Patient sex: M
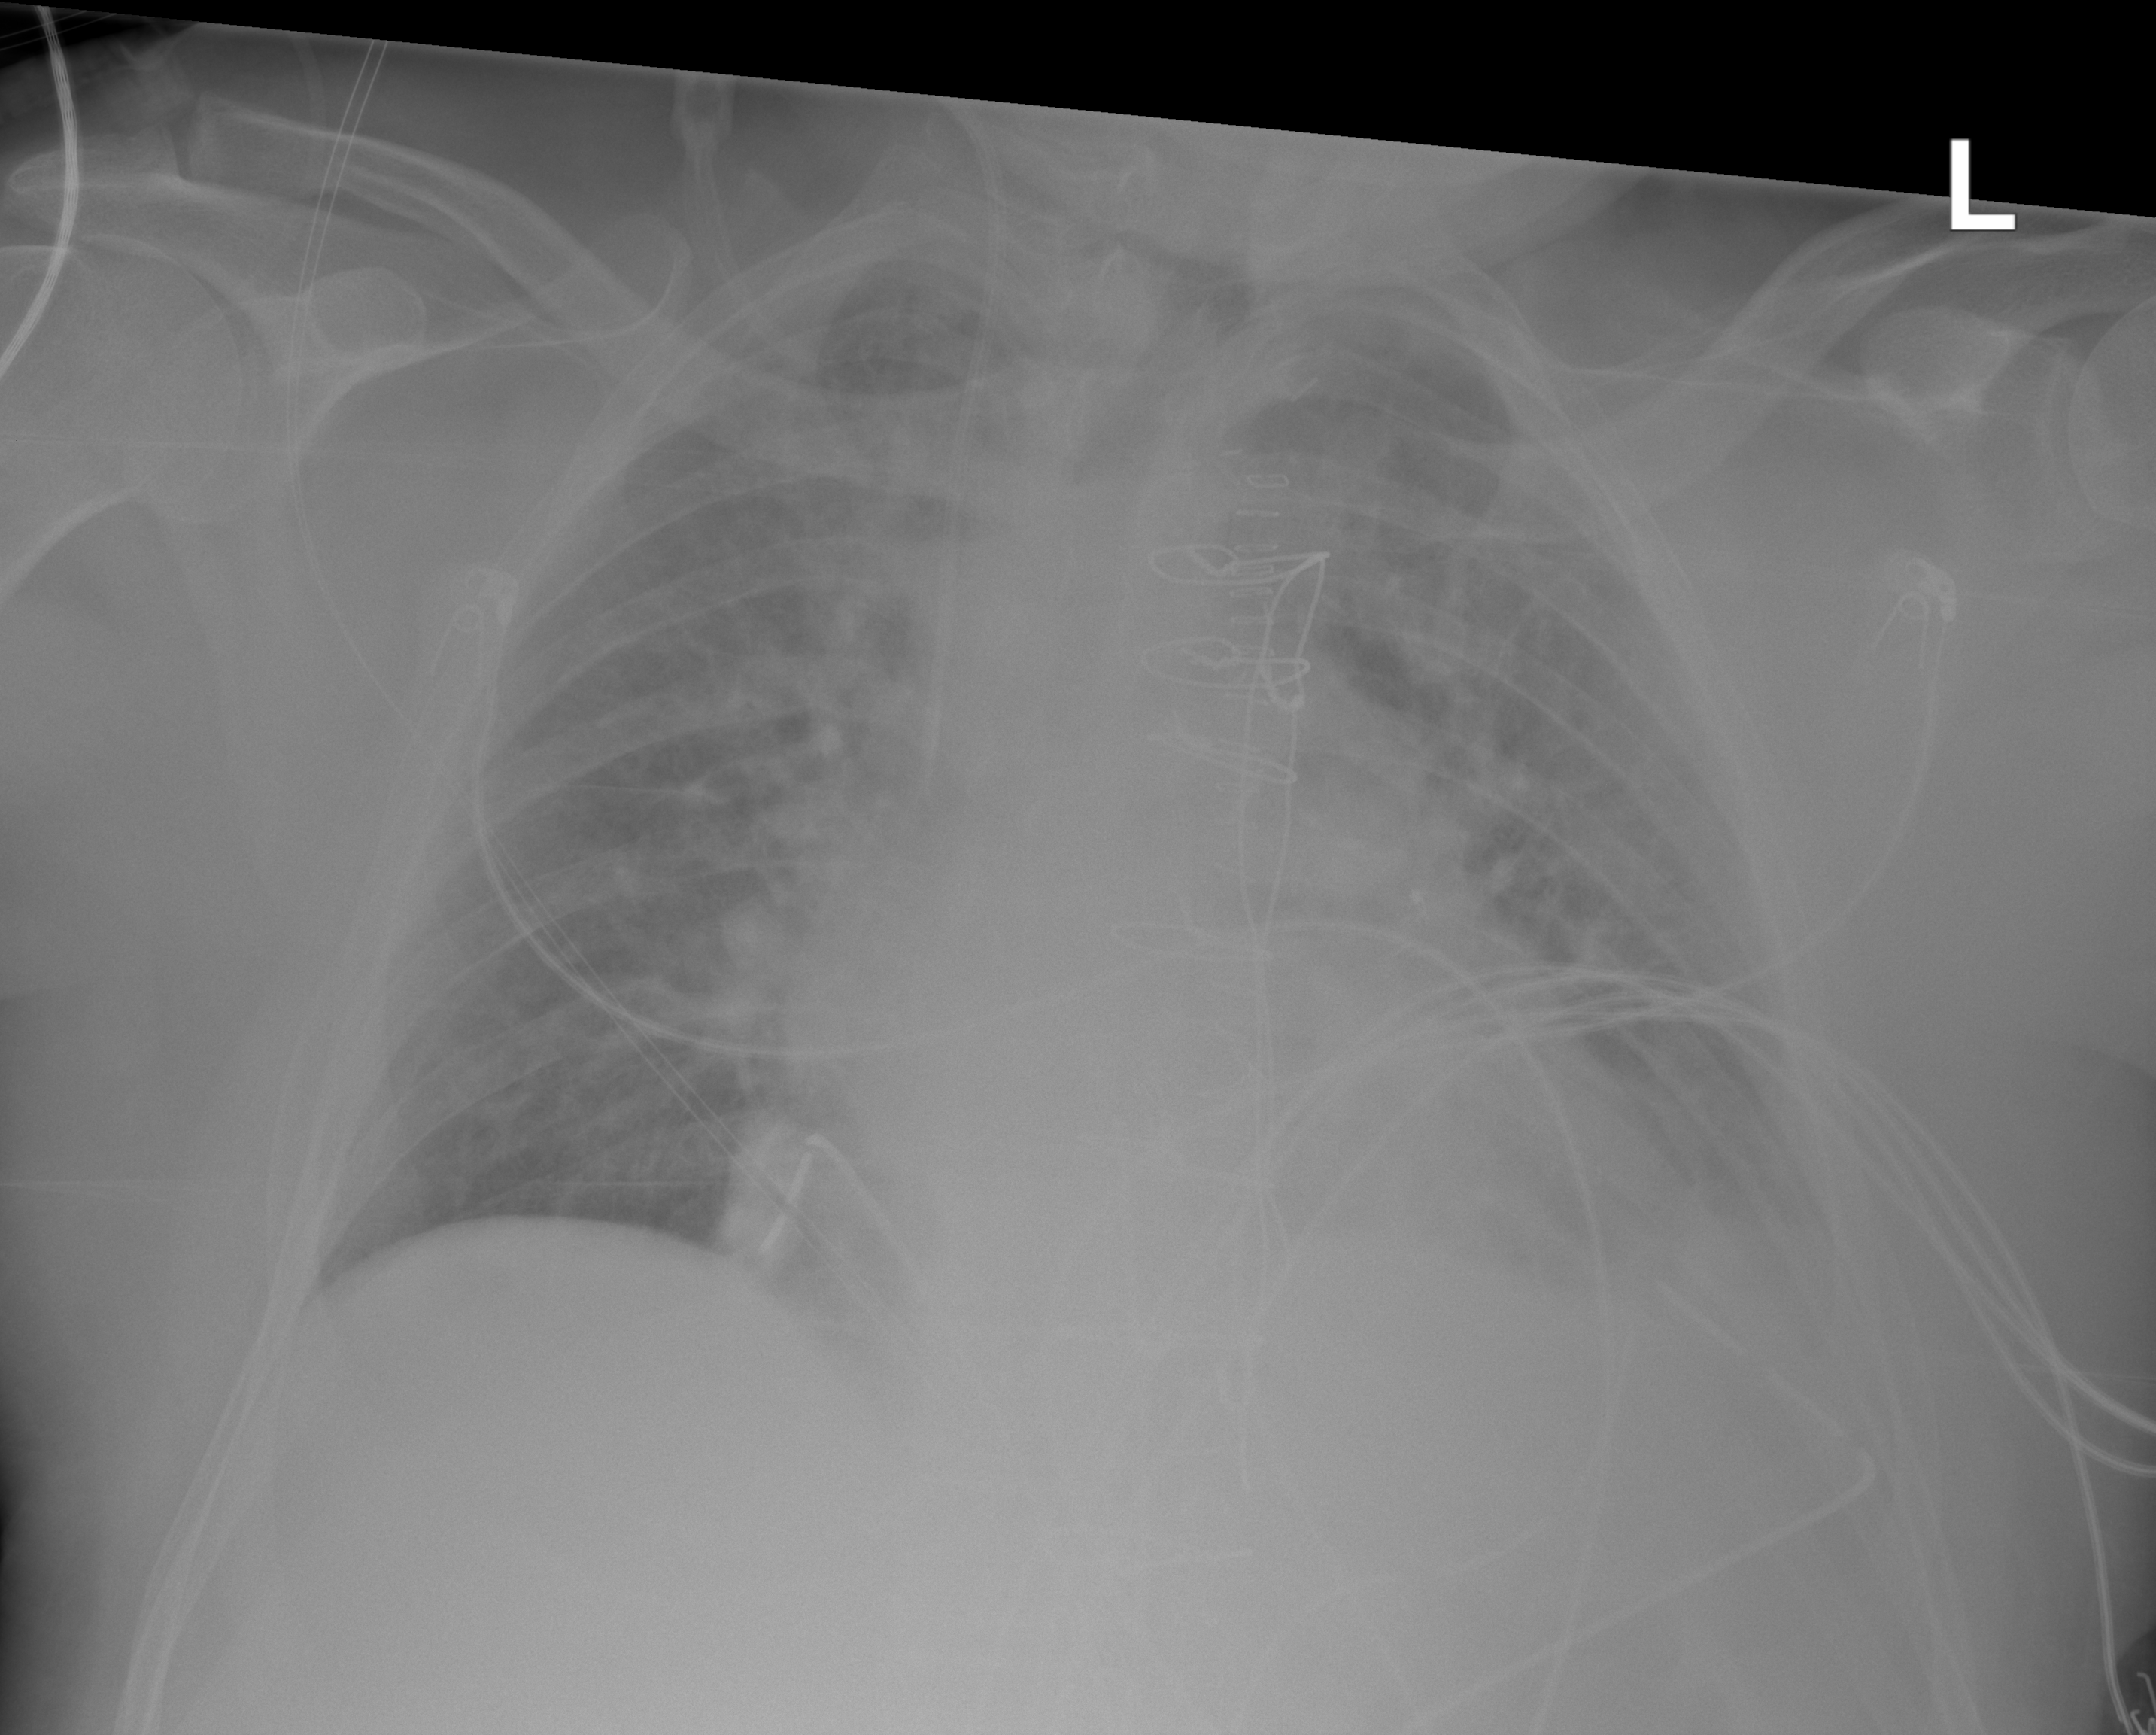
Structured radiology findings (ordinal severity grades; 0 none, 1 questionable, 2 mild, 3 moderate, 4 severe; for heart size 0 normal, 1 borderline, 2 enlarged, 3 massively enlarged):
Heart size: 2
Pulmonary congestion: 2
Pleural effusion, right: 0
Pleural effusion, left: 2
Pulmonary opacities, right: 0
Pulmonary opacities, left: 1
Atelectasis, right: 0
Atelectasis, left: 2